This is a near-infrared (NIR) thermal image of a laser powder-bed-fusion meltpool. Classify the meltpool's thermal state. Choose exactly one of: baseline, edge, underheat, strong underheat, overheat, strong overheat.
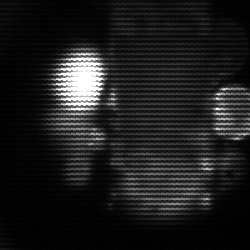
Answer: strong underheat